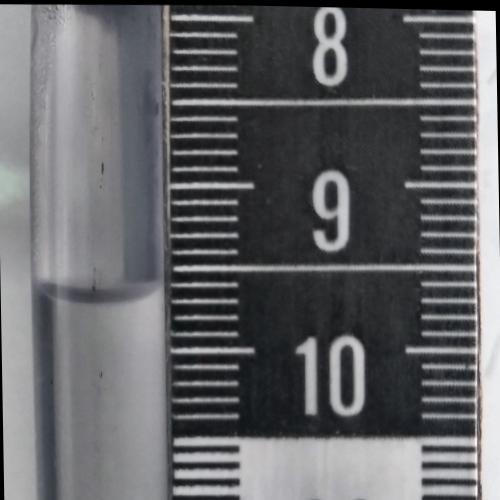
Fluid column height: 9.7 cm